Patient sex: M
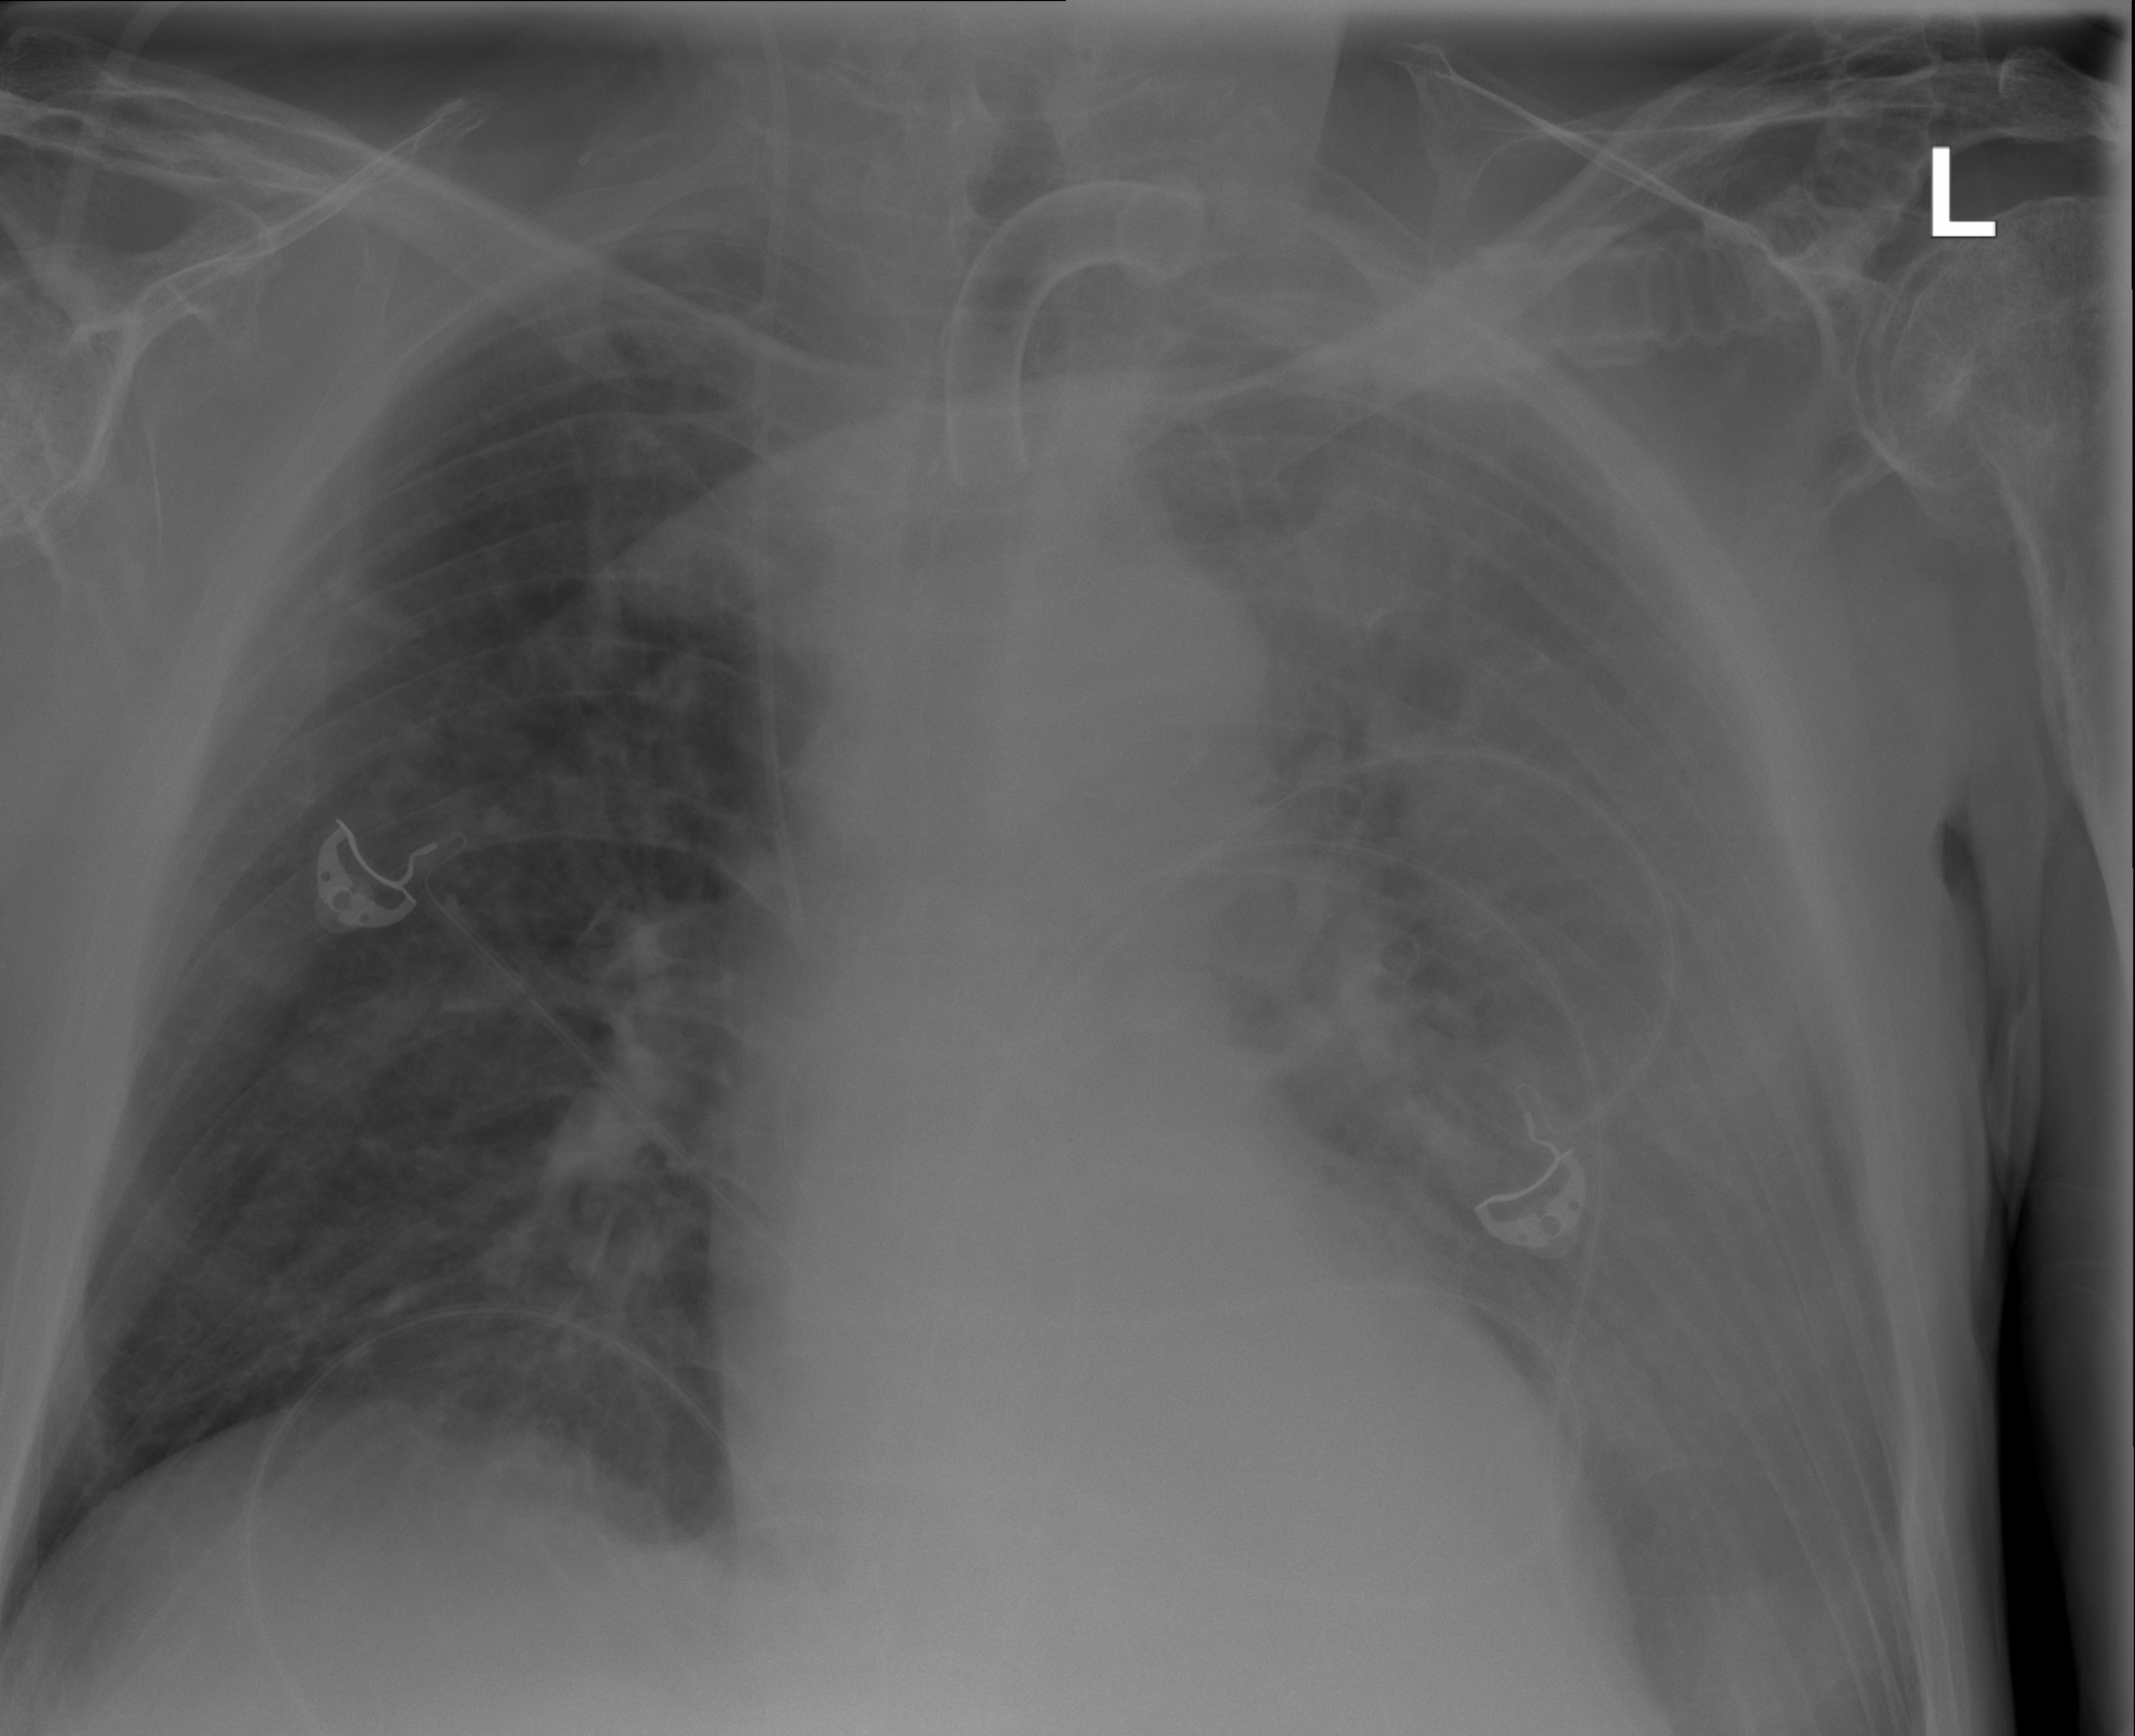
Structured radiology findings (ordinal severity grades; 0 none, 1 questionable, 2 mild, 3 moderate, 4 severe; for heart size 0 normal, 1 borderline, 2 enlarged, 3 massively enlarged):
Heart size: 2
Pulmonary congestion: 2
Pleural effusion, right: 0
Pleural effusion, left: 3
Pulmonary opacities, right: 0
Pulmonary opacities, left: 2
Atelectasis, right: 0
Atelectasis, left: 2